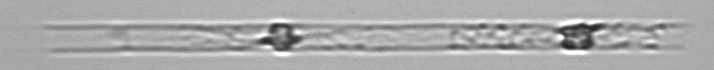
Label: Dactyliosolen_blavyanus